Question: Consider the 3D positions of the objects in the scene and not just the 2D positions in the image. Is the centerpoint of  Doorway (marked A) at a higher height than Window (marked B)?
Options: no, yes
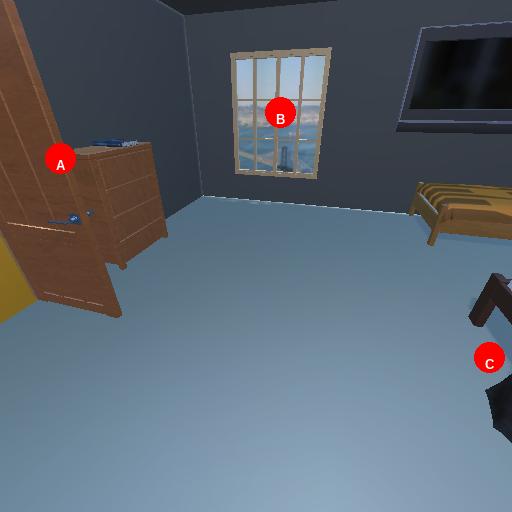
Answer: no